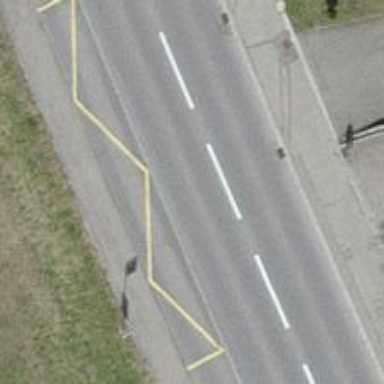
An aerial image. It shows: Bus stop with stop position for public transport.